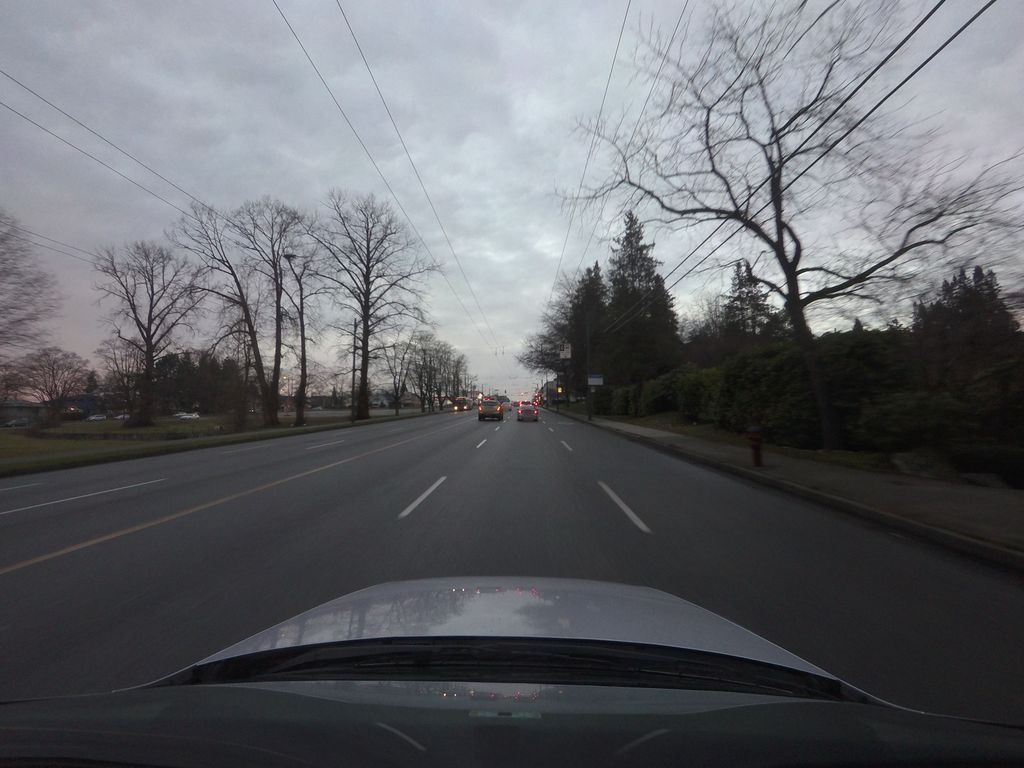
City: vancouver